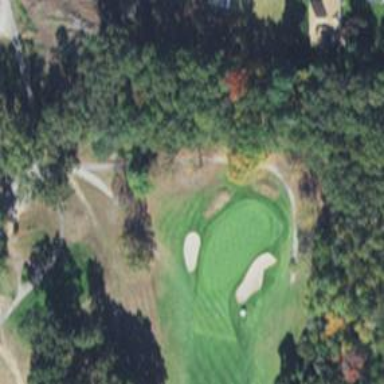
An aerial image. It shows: Path for both roads and golfers.